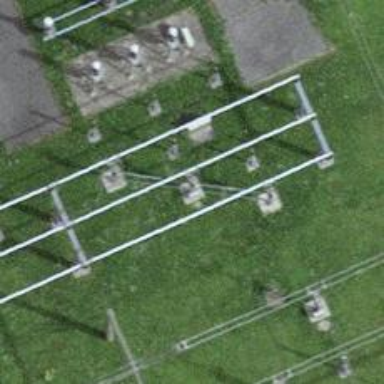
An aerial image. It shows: Switch used for power control.